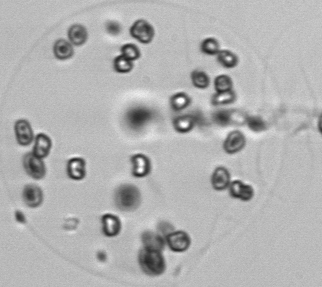
Label: Phaeocystis